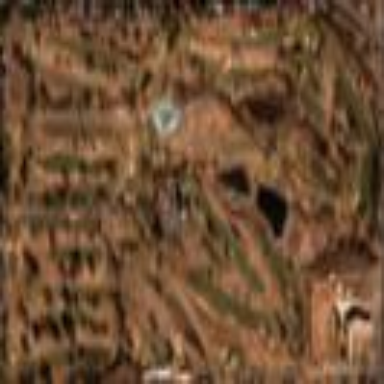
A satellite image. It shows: Golf course.